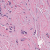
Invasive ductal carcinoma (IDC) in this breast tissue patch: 1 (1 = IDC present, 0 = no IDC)